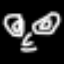
Label: donut